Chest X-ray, PA view. Patient: 37 years old, sex F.
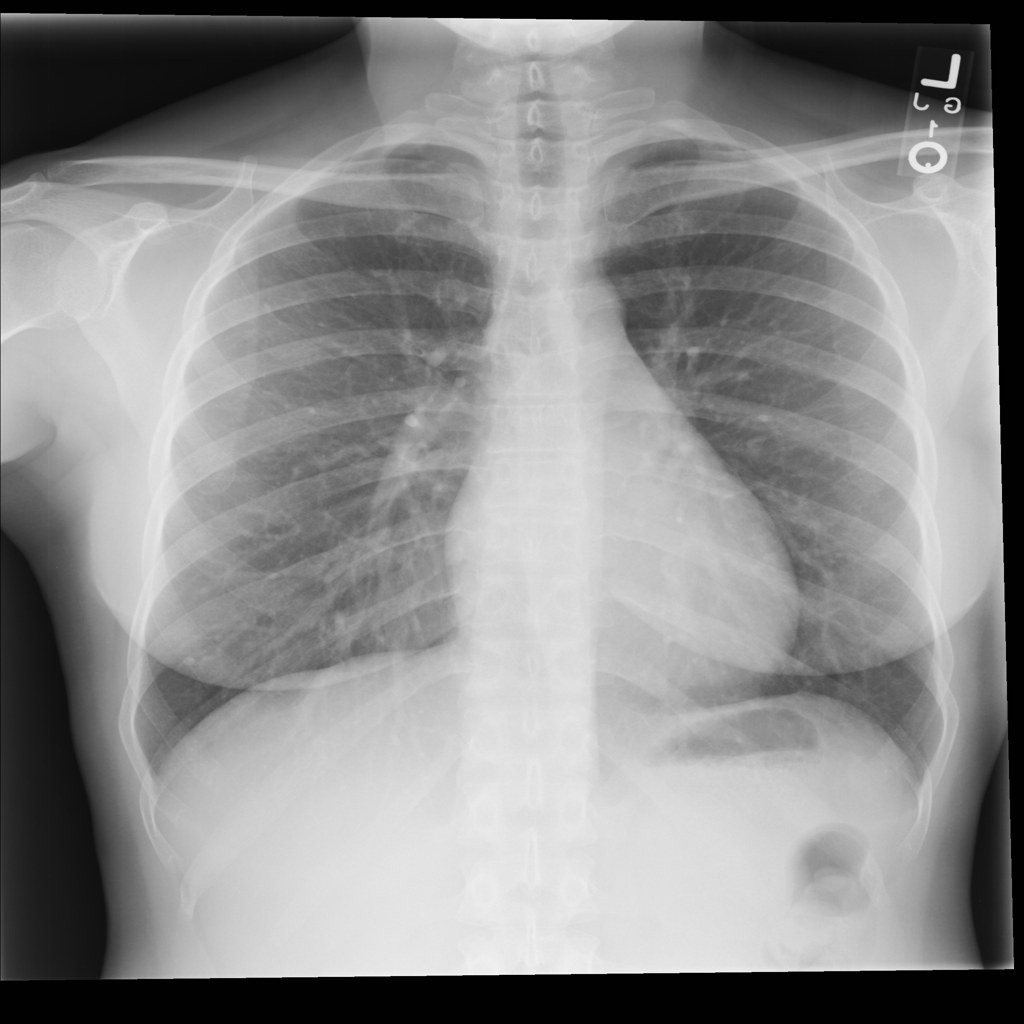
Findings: No Finding